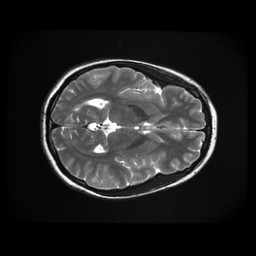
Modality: T2w
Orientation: axial
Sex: female
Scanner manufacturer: ge
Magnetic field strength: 3 T
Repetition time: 5 s
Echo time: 0.1007 s